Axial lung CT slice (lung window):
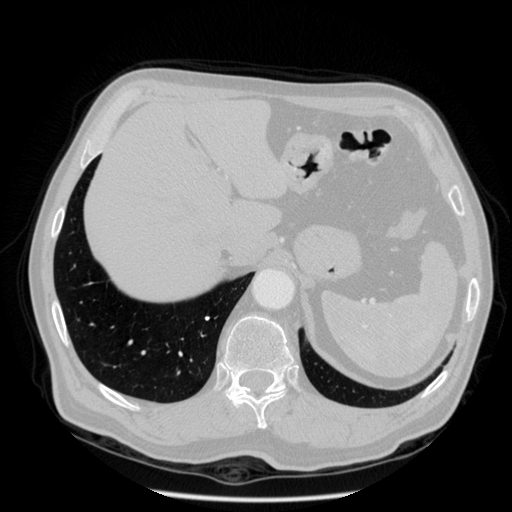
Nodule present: no